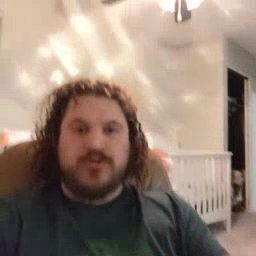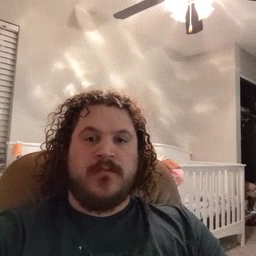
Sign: fish